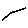
Label: star